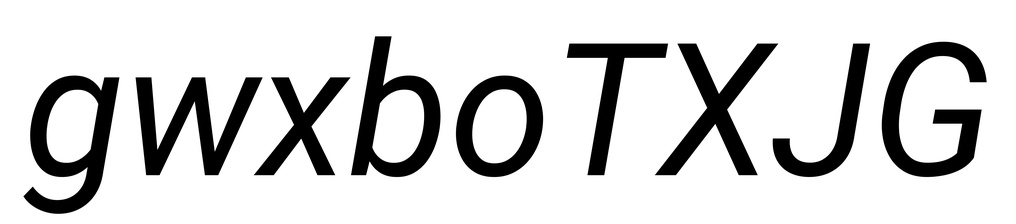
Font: Roboto-Italic_Italic